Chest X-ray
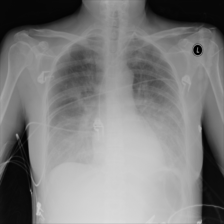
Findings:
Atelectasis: negative
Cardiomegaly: negative
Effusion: positive
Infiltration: negative
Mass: negative
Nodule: negative
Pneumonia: negative
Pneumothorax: negative
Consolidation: negative
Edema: negative
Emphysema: negative
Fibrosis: negative
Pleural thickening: negative
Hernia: negative